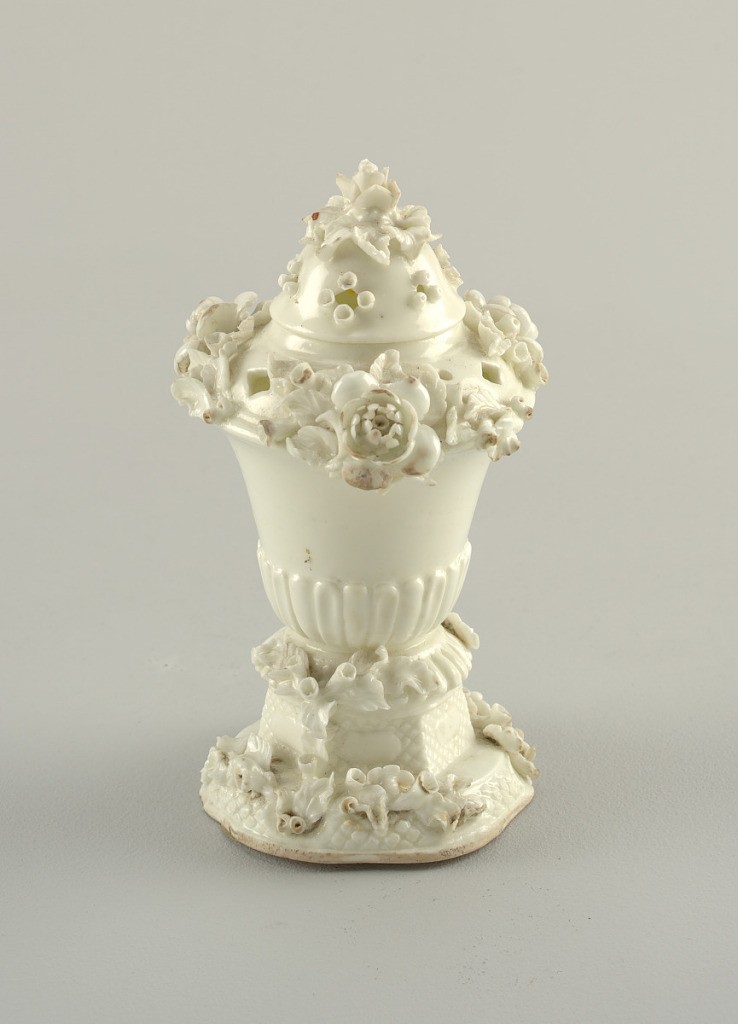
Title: Perfume Burner (Cassolette)
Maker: Mennecy Porcelain Manufactory, French, active 1735 – 1773
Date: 1750–1765
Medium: soft paste porcelain
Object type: cassolette
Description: In the form of a vase with vertical gadrooning. Modelled flowers on the pierced dome lid and octagonal base. Unpainted "blanc de chine" surface. Ceramic body without glaze visible at base.